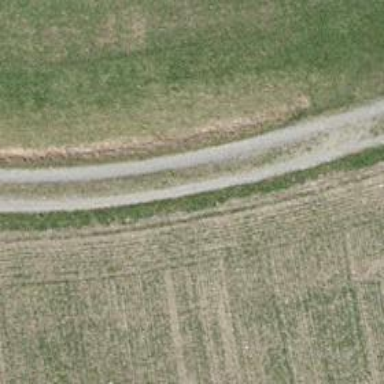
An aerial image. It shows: Gravel track with agricultural land on the side. The track is of grade2 quality.